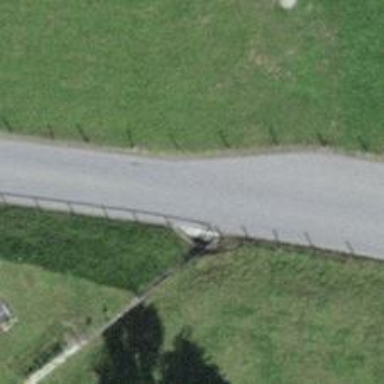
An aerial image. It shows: Tertiary road.